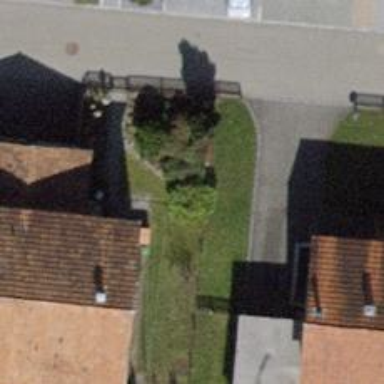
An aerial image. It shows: Shrub in its natural environment.